Question: On <URL>, the SVG elements do not show up in Firefox, but they are displayed in Chrome correctly. The program used to generate the 'svg' is present on the page.
The elements are present in the HTML and have the 'correct' dimensions and location when viewed via Firebug.

I am at a loss as to how to explain the discrepancy. Can someone offer any hypothesis?
I am using Firefox 24.0 and Chrome Version 29.0.1547.65
: This seems to be fixed in Firefox 25.0 The text rendering has also improved!
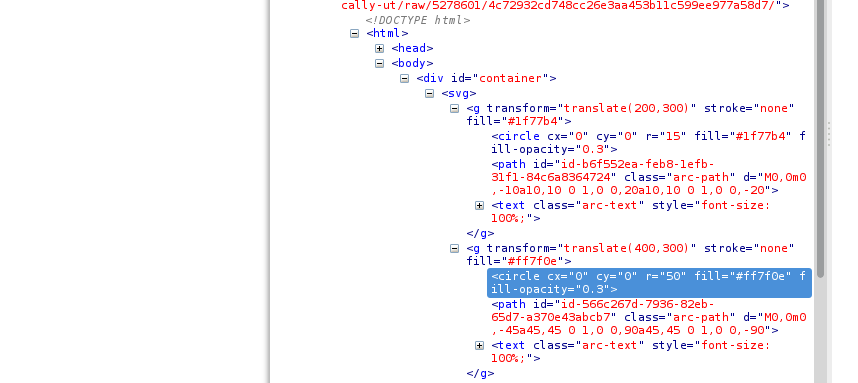
Answer: Your SVG element is not sized properly (and overflow is set to hidden) so the content is not shown. You can solve it by specifying the unit in your css:
'''
min-height: 600px; /* instead of 600 */
'''